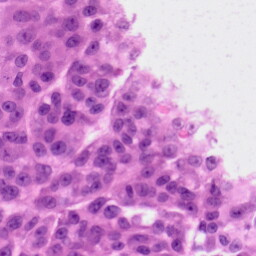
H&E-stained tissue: Skin